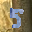
Label: 5